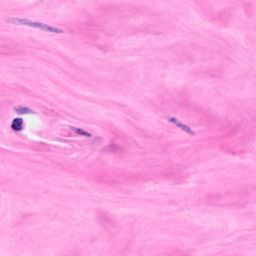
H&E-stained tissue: Breast